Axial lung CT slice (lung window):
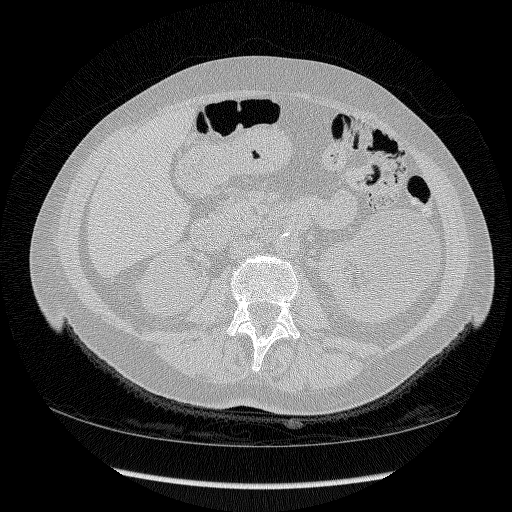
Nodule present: no